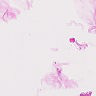
Metastatic tissue present: no